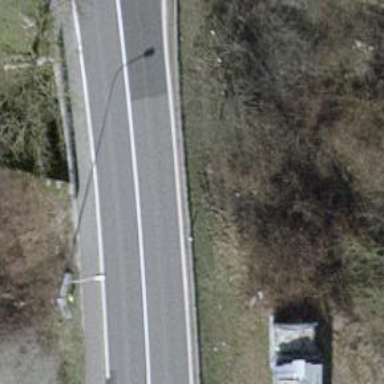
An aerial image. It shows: Bridge over secondary road with track for cycling on the right.